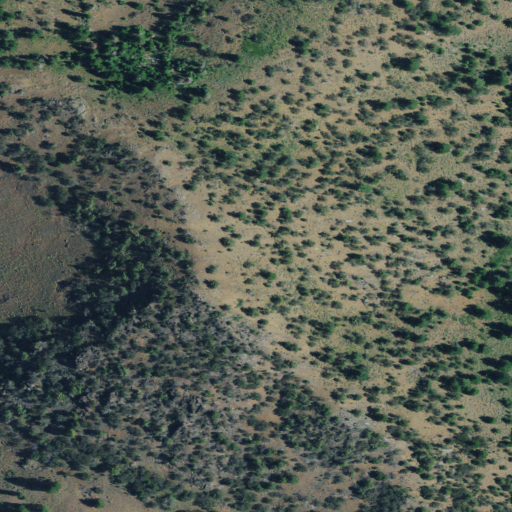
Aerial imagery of mountain in Oregon named Dead Horse Mountain containing evergreen forest, grassland, and shrub